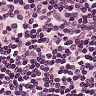
Metastatic tissue present: no